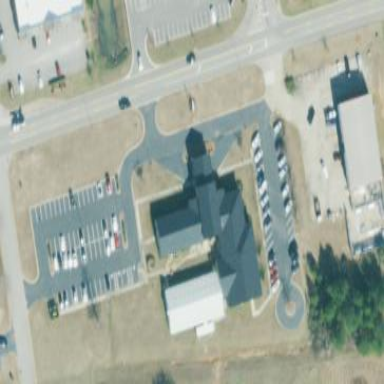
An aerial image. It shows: Office building serving as clinic. This healthcare facility offers clinic services.